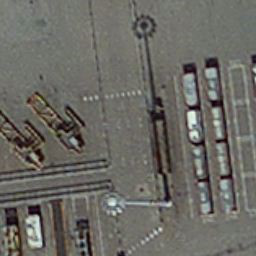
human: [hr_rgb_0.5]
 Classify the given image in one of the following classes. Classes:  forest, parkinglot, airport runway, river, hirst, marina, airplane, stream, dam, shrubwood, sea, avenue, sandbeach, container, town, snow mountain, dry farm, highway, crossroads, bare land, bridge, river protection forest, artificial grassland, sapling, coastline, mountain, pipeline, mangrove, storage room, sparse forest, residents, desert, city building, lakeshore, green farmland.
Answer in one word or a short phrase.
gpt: container